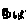
Label: bird